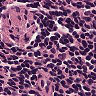
Metastatic tissue present: no